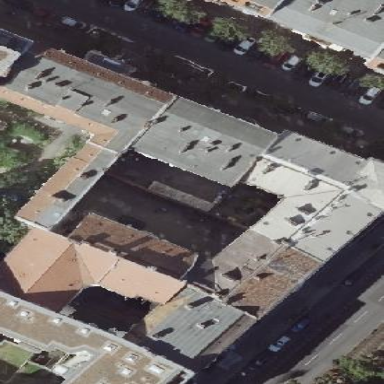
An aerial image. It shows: Residential building with red gambrel roof made of roof tiles. The building itself has grey color.